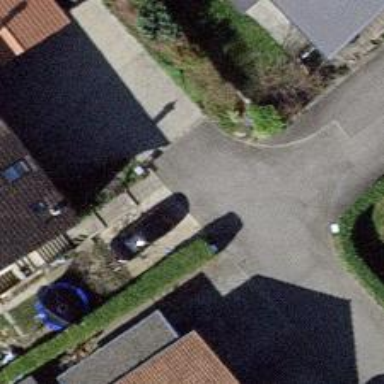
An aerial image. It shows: Minor distribution power substation with street cabinet.